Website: lowes
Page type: review-order
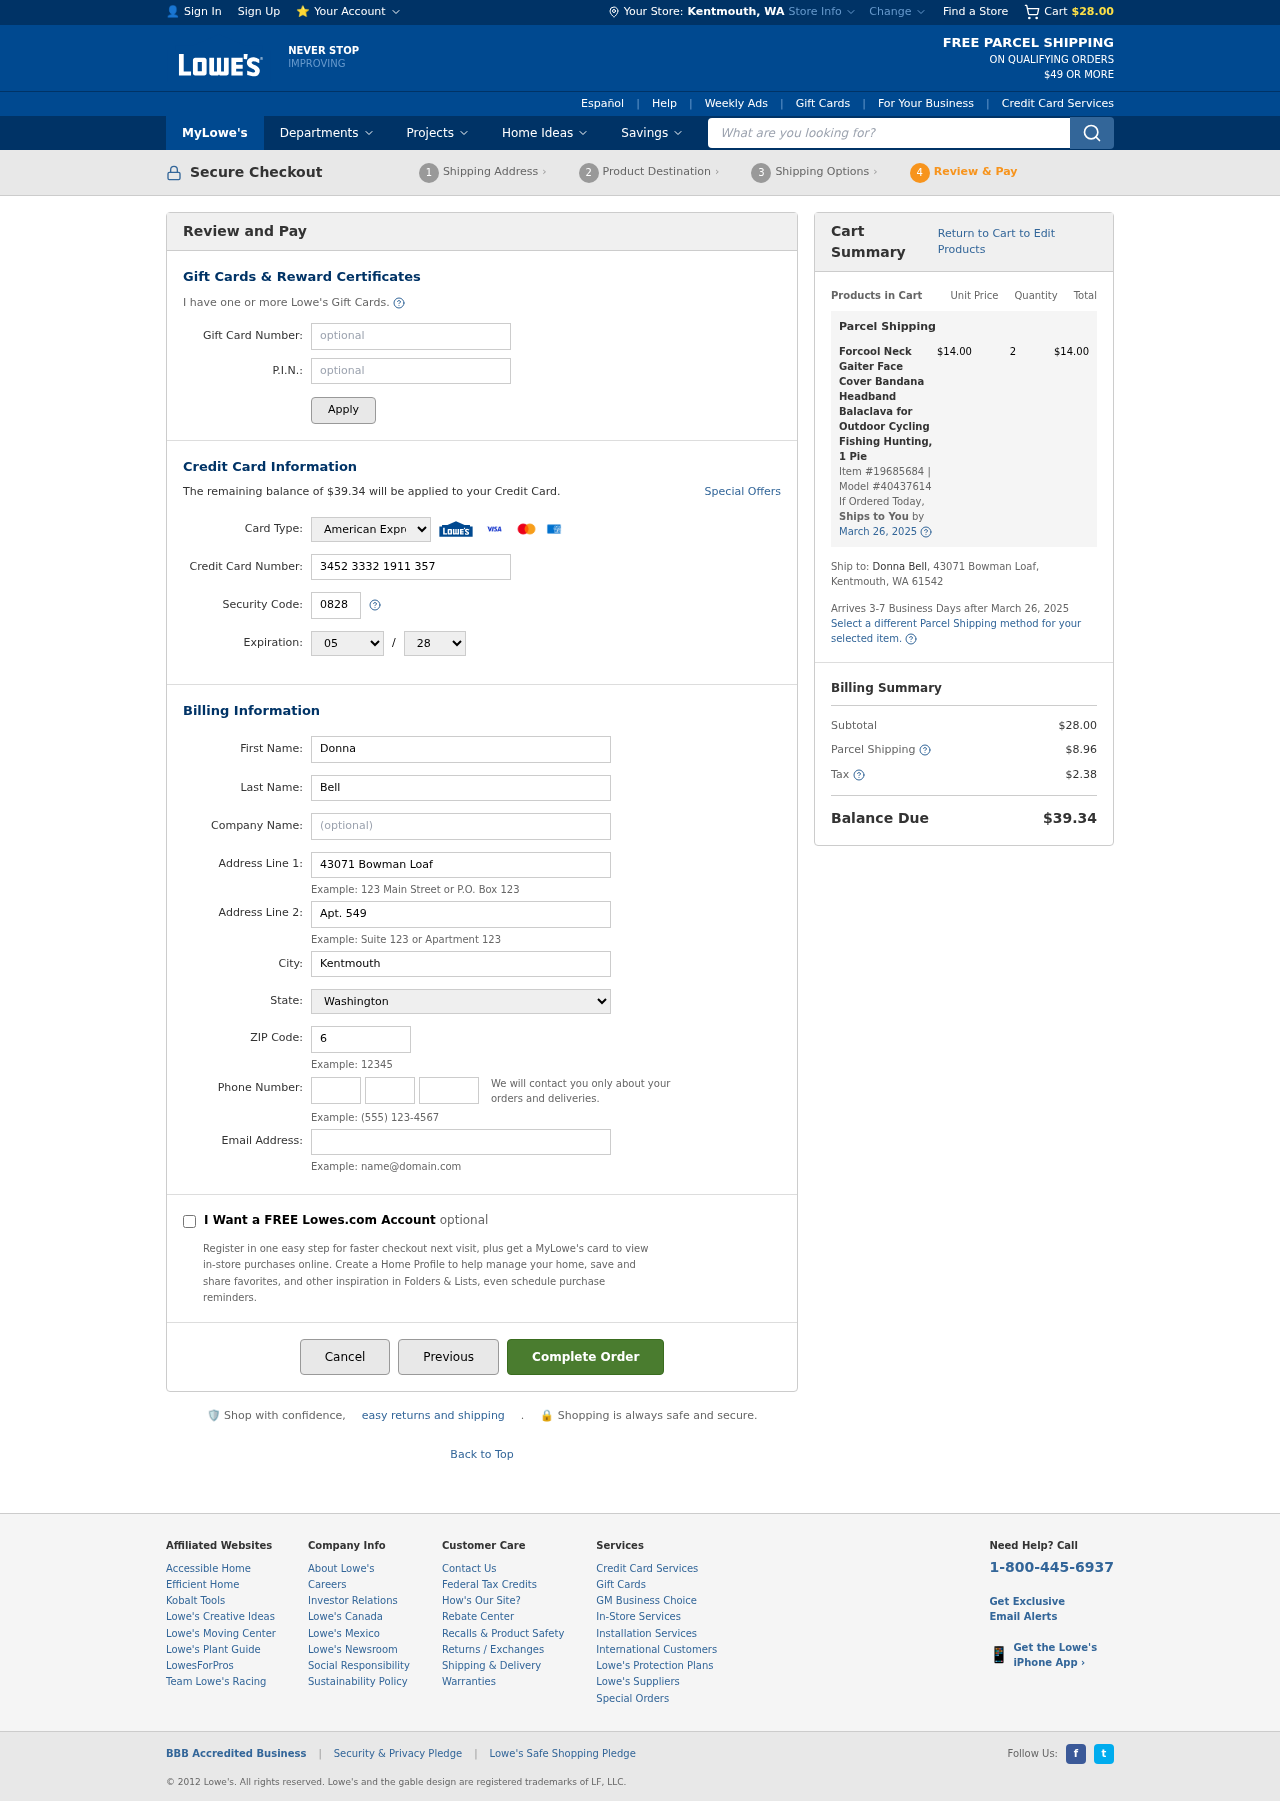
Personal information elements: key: PII_CARD_CVV
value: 0828
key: PII_CARD_EXPIRY_MONTH
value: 05
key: PII_CARD_EXPIRY_YEAR
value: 28
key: PII_CARD_NUMBER
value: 3452 3332 1911 357
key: PII_CARD_TYPE
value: American Express
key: PII_CITY
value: Kentmouth
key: PII_CITY_STATE
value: Kentmouth, WA
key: PII_EMAIL
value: donnabell@yahoo.com
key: PII_FIRSTNAME
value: Donna
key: PII_LASTNAME
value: Bell
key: PII_PHONE_AREA
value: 478
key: PII_PHONE_PREFIX
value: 331
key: PII_PHONE_SUFFIX
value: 3339
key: PII_POSTCODE
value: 61542
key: PII_STATE
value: Washington
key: PII_STREET
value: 43071 Bowman Loaf
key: PII_STREET2
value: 43071 Bowman Loaf
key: PII_STREET2
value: Apt. 549
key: PII_FULLNAME2
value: Donna Bell
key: PII_CITY_STATE_ZIP2
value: Kentmouth, WA 61542
Product elements: key: PRODUCT1_NAME
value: Forcool Neck Gaiter Face Cover Bandana Headband Balaclava for Outdoor Cycling Fishing Hunting, 1 Pie
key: PRODUCT1_PRICE
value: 14
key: PRODUCT1_QUANTITY
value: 2
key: PRODUCT1_ITEM_NUMBER
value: Item #19685684
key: PRODUCT1_MODEL_NUMBER
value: Model #40437614
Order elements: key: ORDER_SUBTOTAL
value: $28.00
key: ORDER_BALANCE_DUE
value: $39.34
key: ORDER_SHIPPING_DATE
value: March 26, 2025
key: ORDER_ITEM_TOTAL
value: $14.00
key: ORDER_SHIPPING_DATE2
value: March 26, 2025
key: ORDER_SHIPPING_COST
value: $8.96
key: ORDER_TAX
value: $2.38
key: ORDER_TOTAL
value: $39.34
Search elements: key: HEADER_SEARCH
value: What are you looking for?